What modifications can be observed between these two pictures?
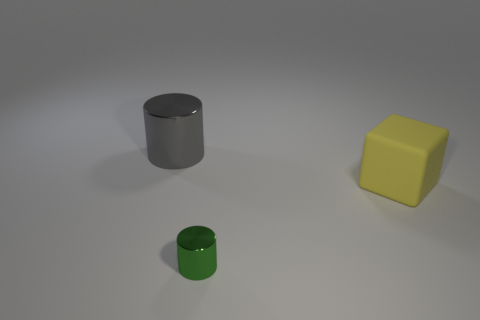
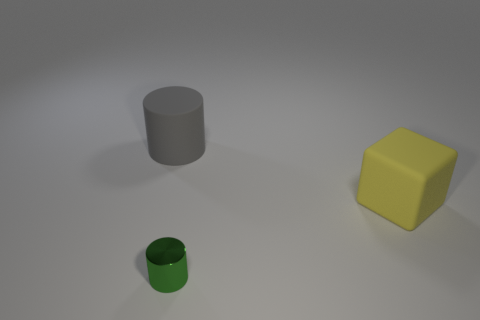
the gray metallic thing became matte
the large shiny object changed to matte
the big gray metallic cylinder that is behind the big yellow matte object turned rubber
the gray metal cylinder became rubber
the gray thing became matte
the large gray shiny cylinder that is to the left of the small green cylinder changed to rubber
the large gray metal cylinder on the left side of the large yellow matte block turned matte
the big gray metal cylinder left of the green cylinder turned rubber